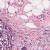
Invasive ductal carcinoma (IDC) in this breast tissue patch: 1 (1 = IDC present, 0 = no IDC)